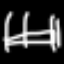
Label: bed